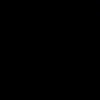
Label: space